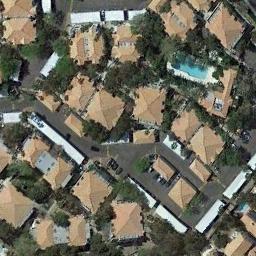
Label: medium_residential